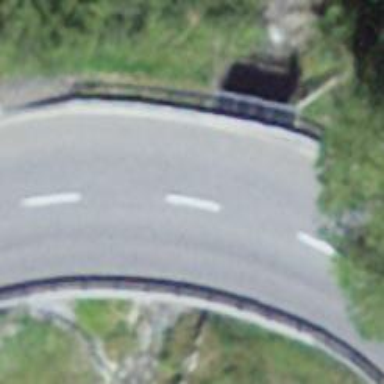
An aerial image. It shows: Tertiary road passing over bridge.